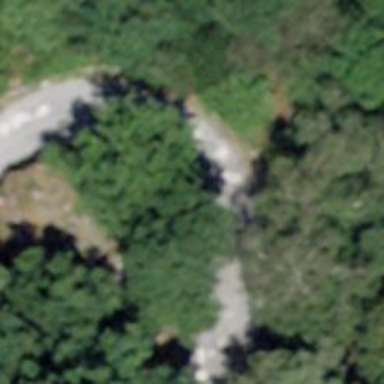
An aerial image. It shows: Unclassified road.